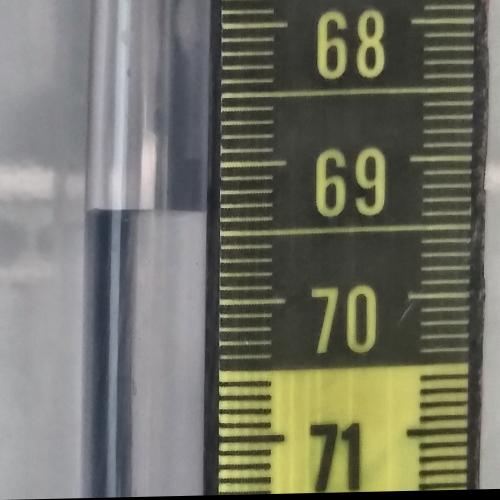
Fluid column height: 69.3 cm